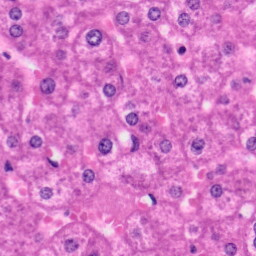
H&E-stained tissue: Liver